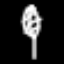
Label: leaf